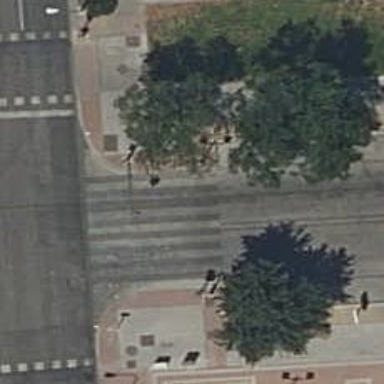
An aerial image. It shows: Road crossing with traffic signals.